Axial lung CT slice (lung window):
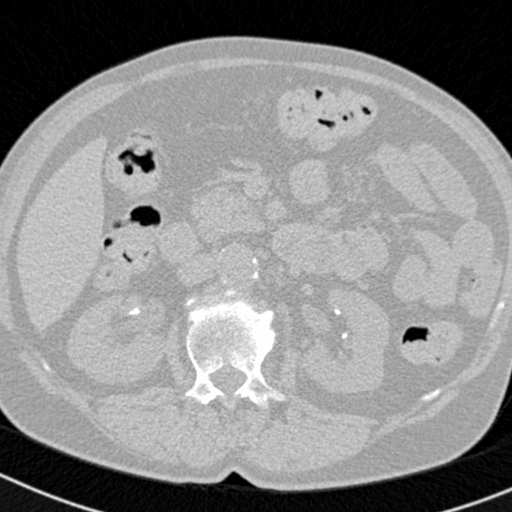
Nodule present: no